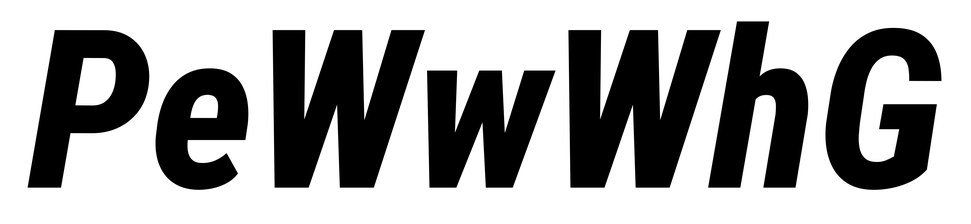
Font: Roboto-Italic_Condensed_ExtraBold_Italic